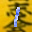
Label: 1